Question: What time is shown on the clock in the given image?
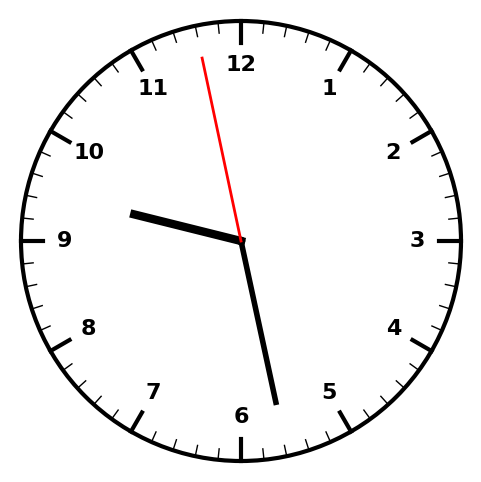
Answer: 09:27:58